Question: How do I execute this shortcut? What key combination is that? I don't get what ",," means.

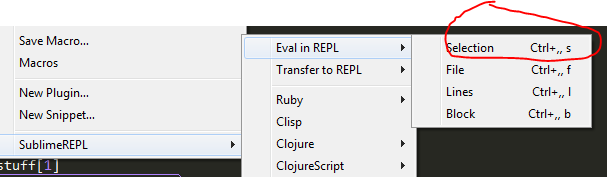
Answer: You press + at the same time, release them, then press .